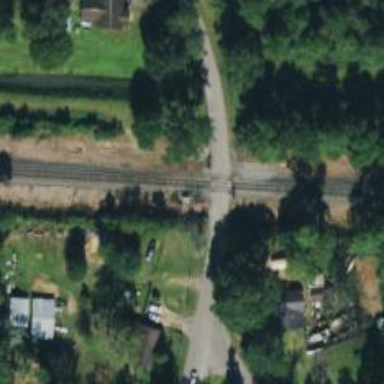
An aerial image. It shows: Railway level crossing.